Field crop: maize
Growth stage: 2
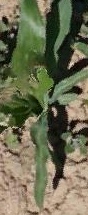
Species: maize